Fundus camera: zeiss
Shooting center: midpoint
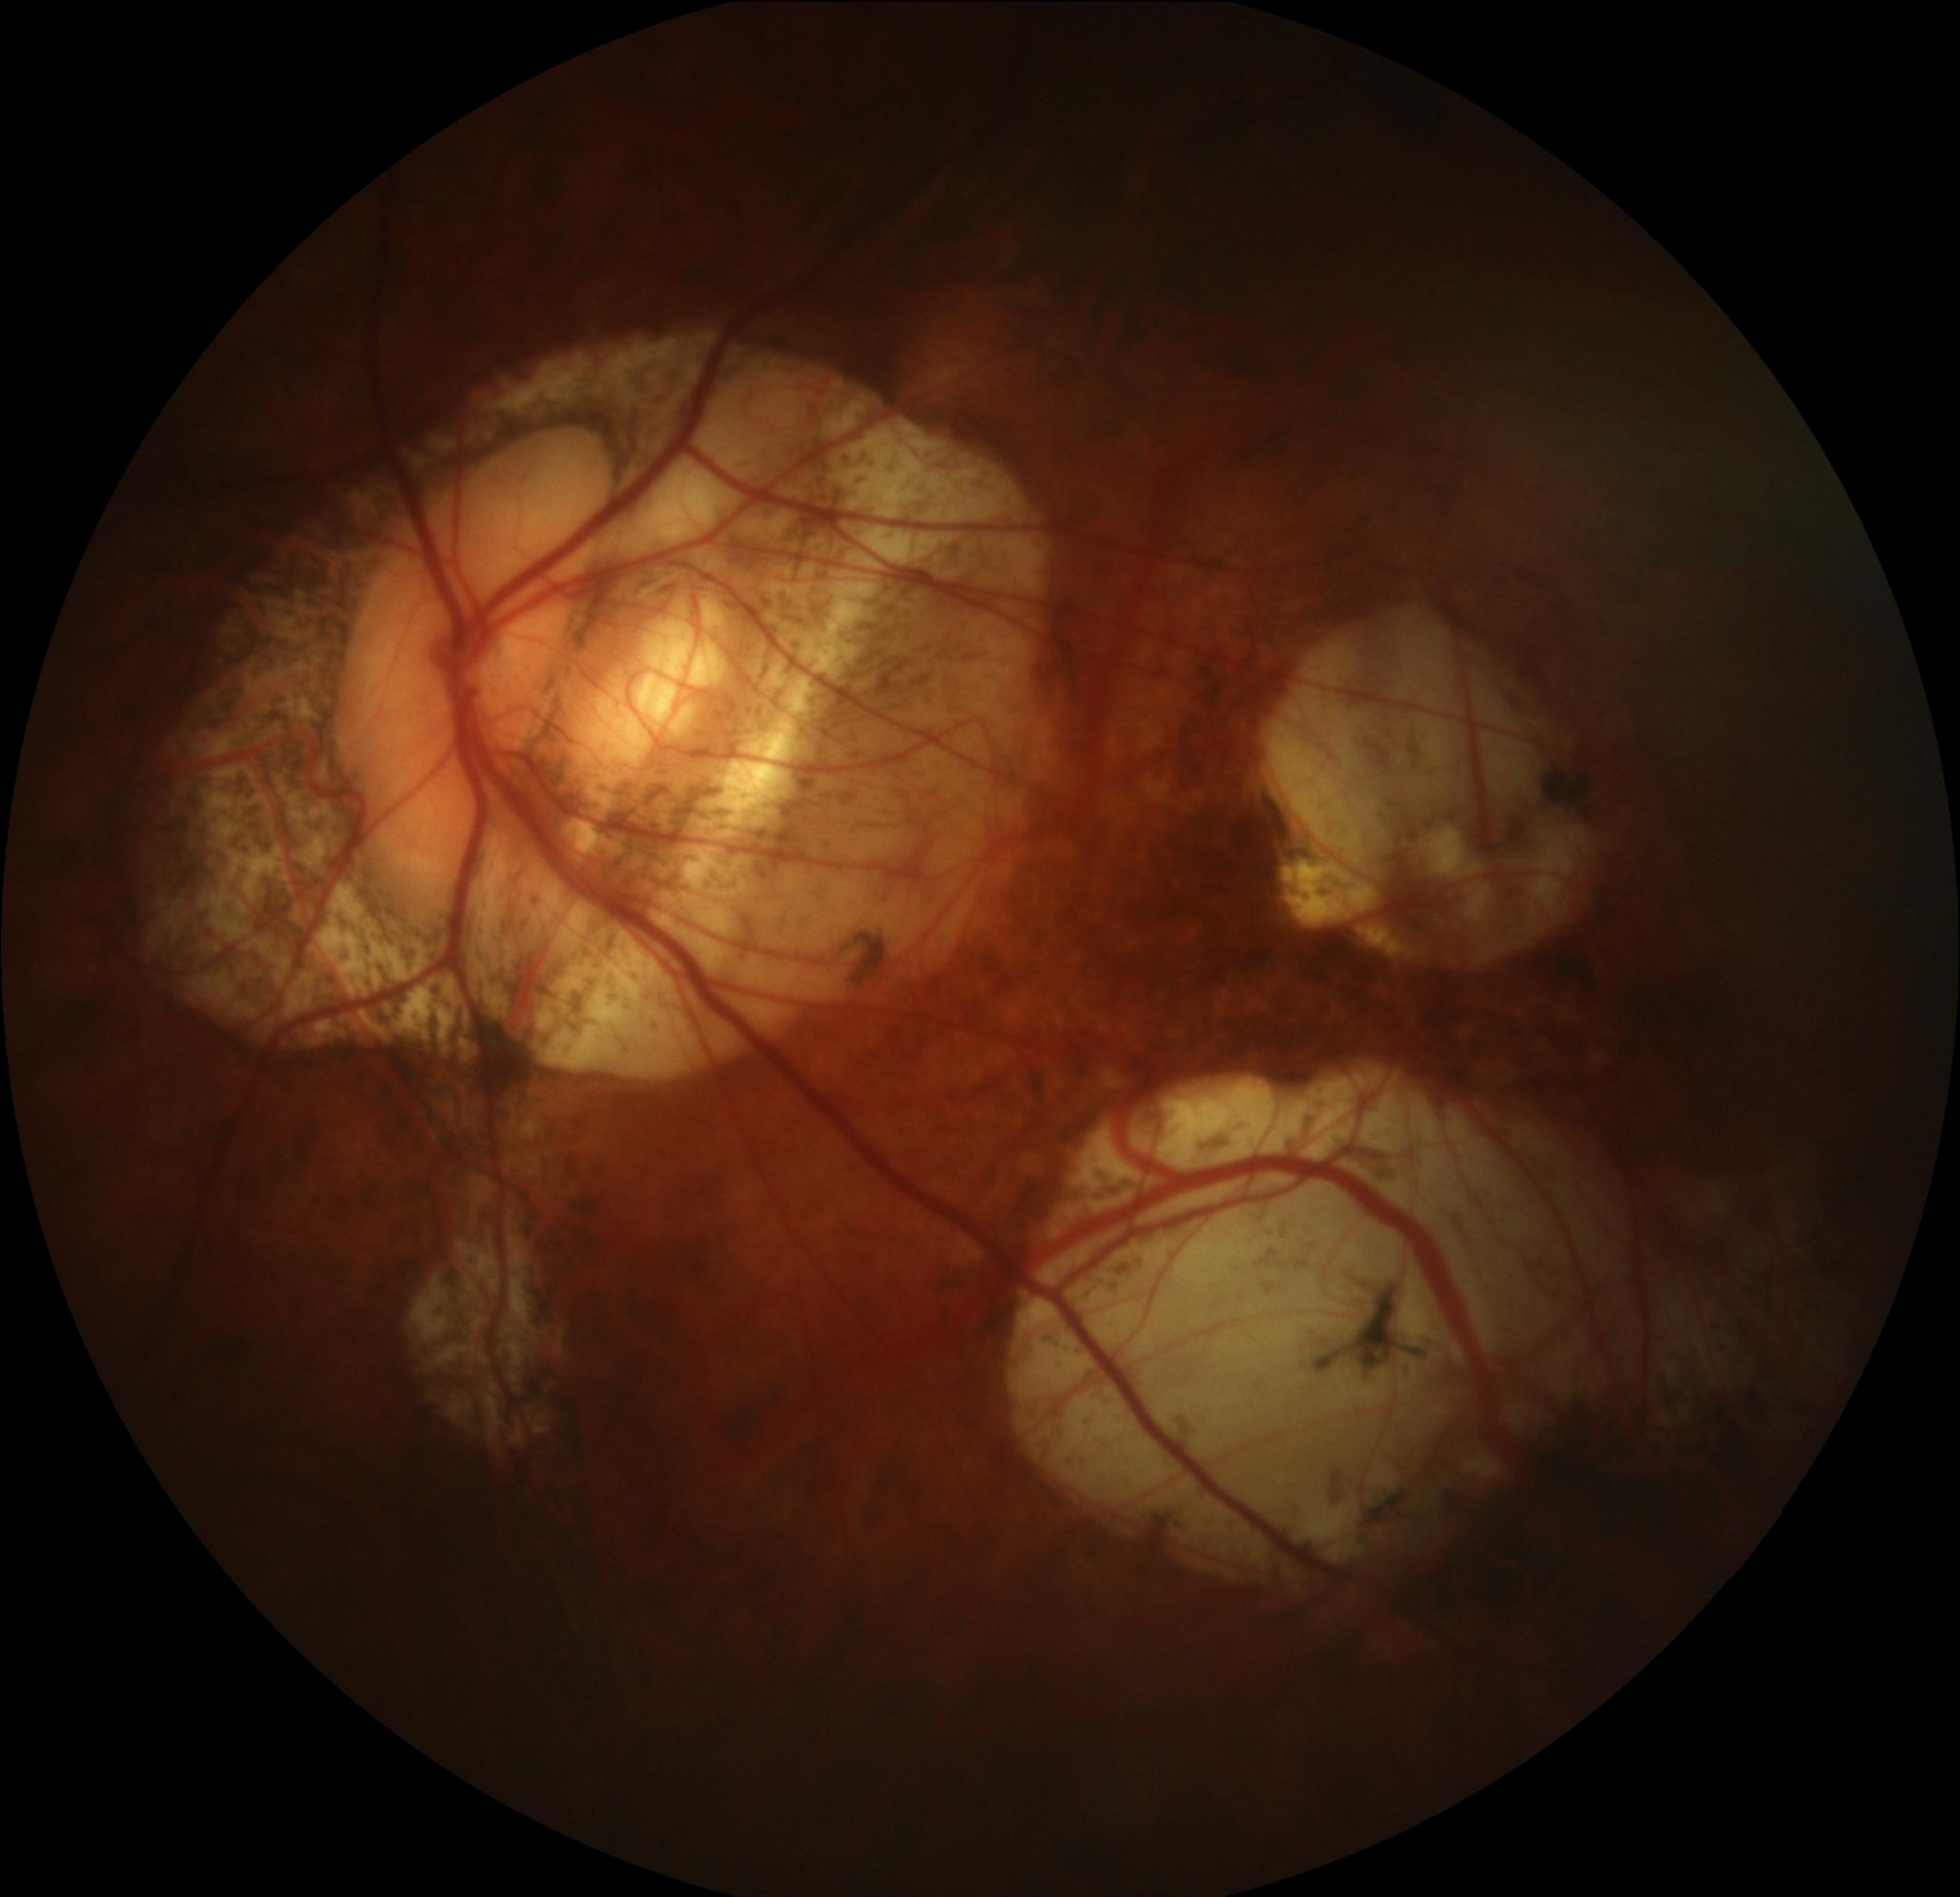
Pathologic myopia: yes
Patchy retinal atrophy: present
Retinal detachment: absent